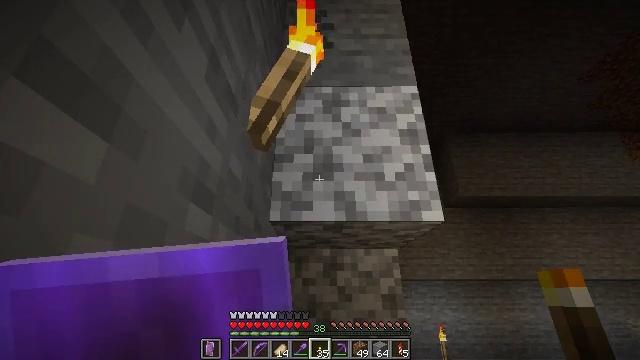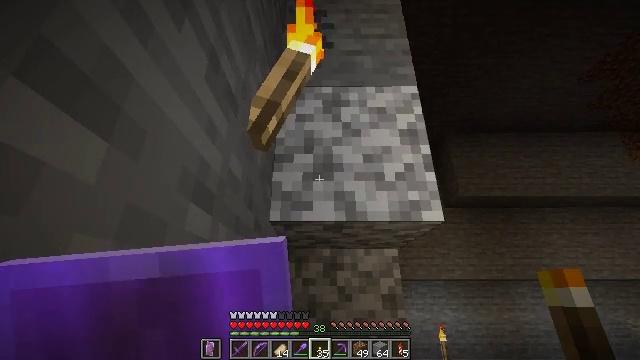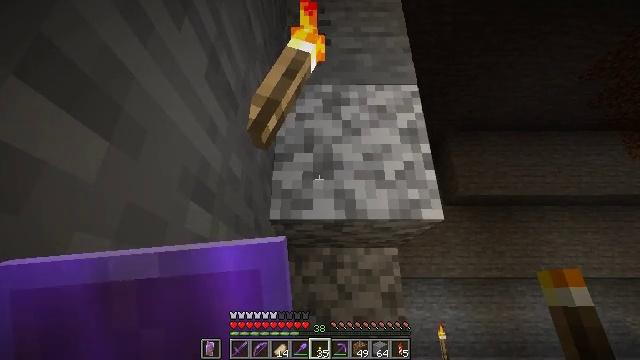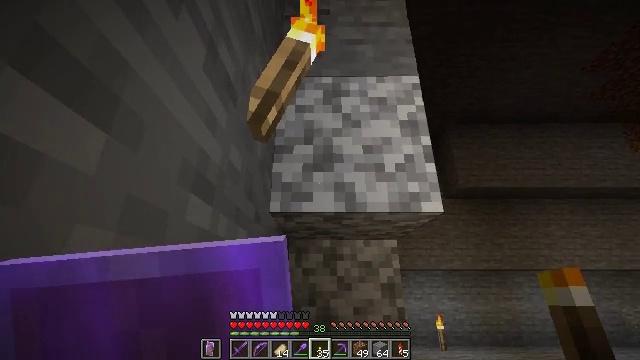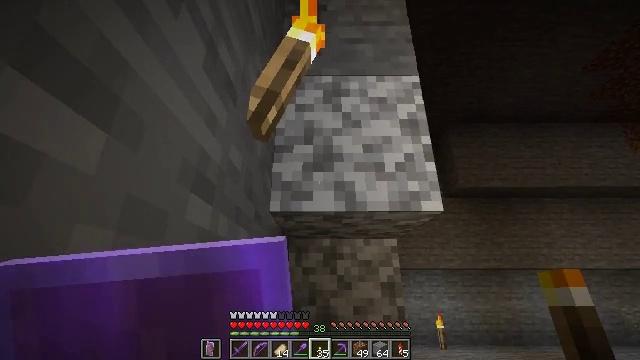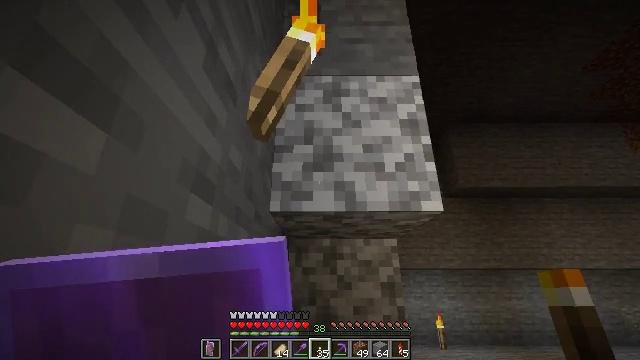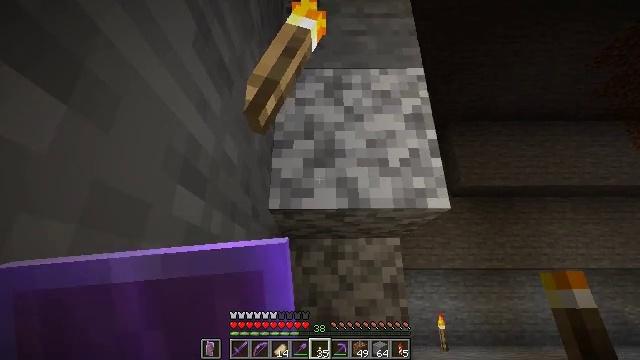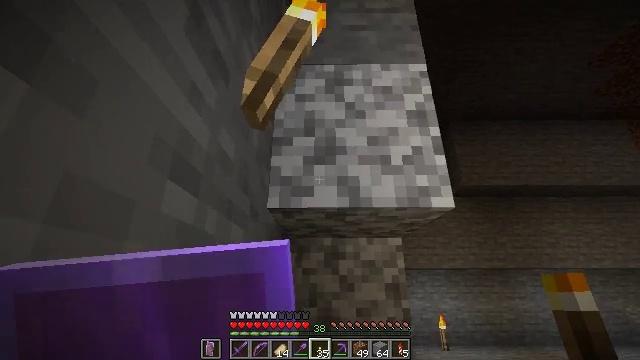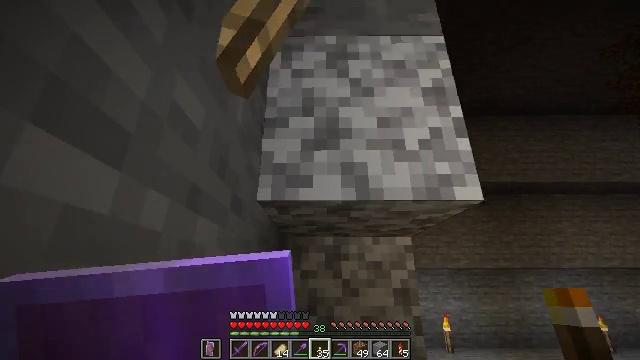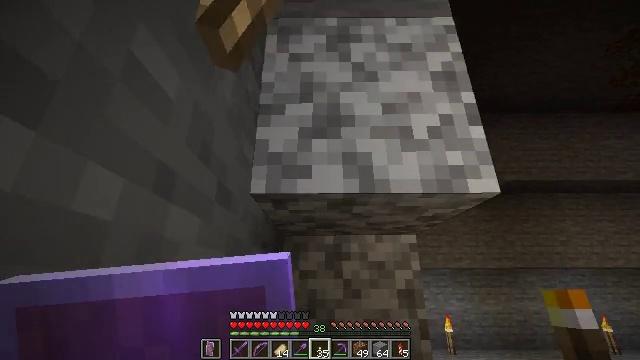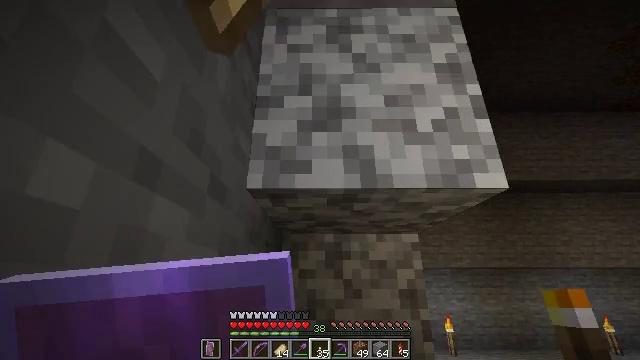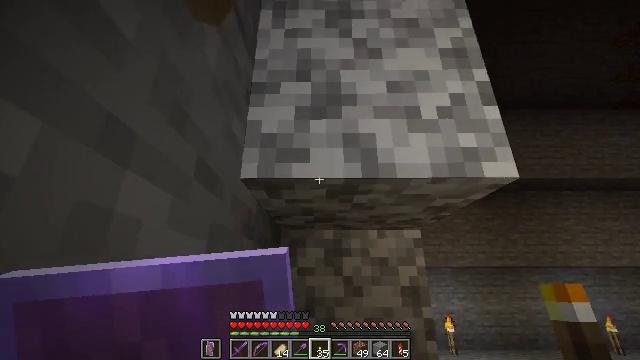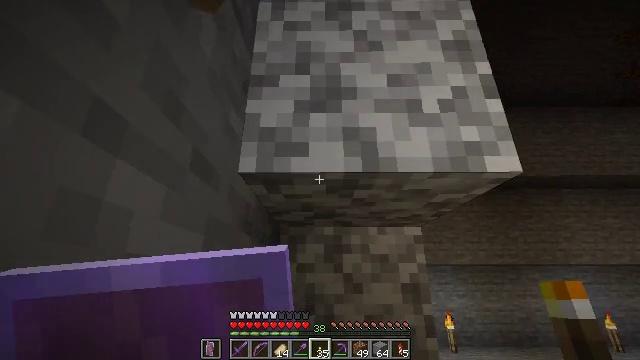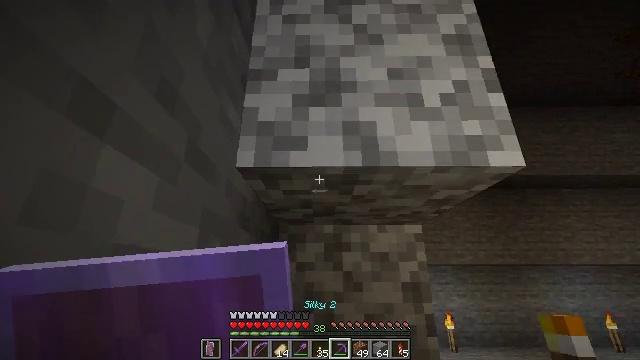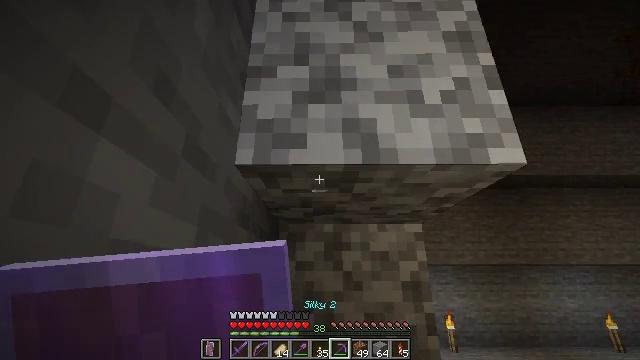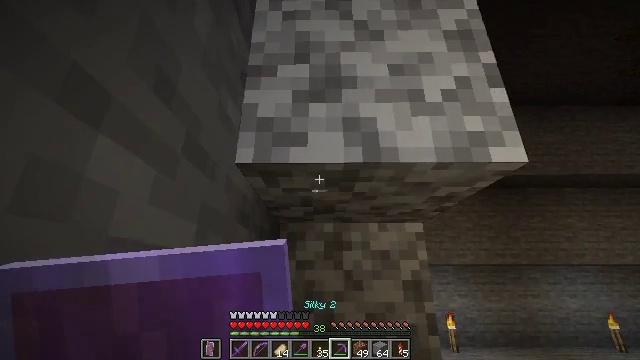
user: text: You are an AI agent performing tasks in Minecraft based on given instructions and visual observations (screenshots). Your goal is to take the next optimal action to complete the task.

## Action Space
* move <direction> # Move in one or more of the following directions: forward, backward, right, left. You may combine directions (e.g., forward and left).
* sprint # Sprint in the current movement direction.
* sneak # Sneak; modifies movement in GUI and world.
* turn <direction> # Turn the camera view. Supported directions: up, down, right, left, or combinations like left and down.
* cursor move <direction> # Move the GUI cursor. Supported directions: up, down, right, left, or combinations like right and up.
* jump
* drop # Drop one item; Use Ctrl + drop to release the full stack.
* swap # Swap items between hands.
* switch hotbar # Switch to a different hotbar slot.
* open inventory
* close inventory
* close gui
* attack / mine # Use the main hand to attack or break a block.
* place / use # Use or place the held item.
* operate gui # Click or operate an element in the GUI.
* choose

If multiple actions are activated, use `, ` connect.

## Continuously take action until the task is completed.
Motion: motion action
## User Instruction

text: Excavate some diorite.
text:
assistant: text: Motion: no_op
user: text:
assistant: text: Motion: no_op
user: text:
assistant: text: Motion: turn down
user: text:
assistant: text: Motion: no_op
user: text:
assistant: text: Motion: no_op
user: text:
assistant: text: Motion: move forward
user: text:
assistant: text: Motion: move forward
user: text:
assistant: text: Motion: move forward
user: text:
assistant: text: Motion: no_op
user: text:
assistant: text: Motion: no_op
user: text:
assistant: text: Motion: no_op
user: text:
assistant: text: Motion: no_op
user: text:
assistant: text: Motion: no_op
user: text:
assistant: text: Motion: no_op
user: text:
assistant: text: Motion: no_op
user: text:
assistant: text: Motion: no_op
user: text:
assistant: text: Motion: no_op
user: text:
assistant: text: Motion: turn right
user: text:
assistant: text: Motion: turn right
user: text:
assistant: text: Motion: no_op
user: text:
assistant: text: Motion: attack / mine
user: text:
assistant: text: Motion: attack / mine
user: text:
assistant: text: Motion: attack / mine
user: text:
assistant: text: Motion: turn up, attack / mine
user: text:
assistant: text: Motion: turn up, attack / mine
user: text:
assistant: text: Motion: turn right and up, attack / mine
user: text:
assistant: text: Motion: turn up, attack / mine
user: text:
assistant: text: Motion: attack / mine
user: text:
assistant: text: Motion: move forward, turn up, attack / mine
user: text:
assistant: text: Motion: attack / mine